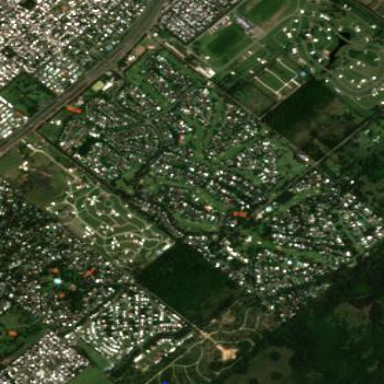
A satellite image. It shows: Gated residential area.